Aerial crown-view tile of a tropical tree (Barro Colorado Island, Panama), acquired 20250915:
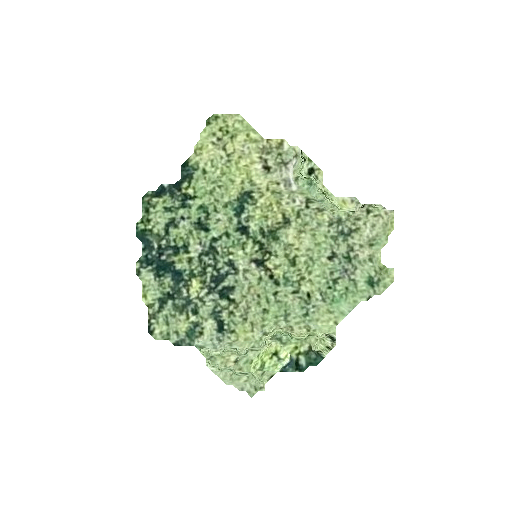
Species: Platypodium elegans
GBIF accepted scientific name: Platypodium elegans
Crown area: 66.638 m²